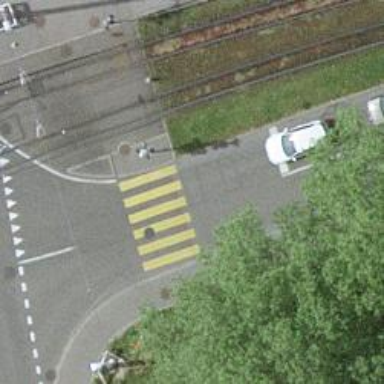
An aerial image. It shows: Kerb serving as barrier.